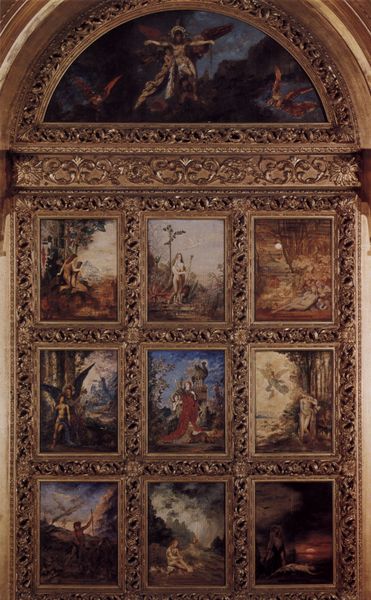
Titel: Die Geschichte der Menschheit
Künstler: Gustave Moreau
Standort: Paris
Institution: Musée Gustave Moreau
Schlagwörter: akt, baum, blau, flügel, gemälde, gott, himmel, körper, mann, nackt, schatten, weiß, wolken, bäume, gelb, landschaft, menschen, braun, frankreich, frau, holz, licht, schwarz, tür, haus, rot, malerei, muster, ornament, symbolismus, barock, bibel, geschichte, rahmen, tod, bild, goldrahmen, felder, natur, gitter, kirche, sonne, gold, engel, ranken, relief, bilder, bogen, sonnenuntergang, rand, figuren, rundbogen, dekoration, tafel, symmetrie, ornamente, wandmalerei, metall, stuck, tor, foto, fotografie, photographie, paradies, mond, kreuz, dom, seite, kacheln, altar, schnitzerei, photo, halbrund, portal, farbfoto, christus, jesus, jesus christus, kreuzigung, leiden, fresken, kapelle, kasetten, kassetten, heilige, märtyrer, fresko, jünger, heilig, maria, vertreibung, szenen, sakral, christentum, ikone, geschnitzt, schnitzwerk, altarbild, himmelfahrt, neun, archivolte, tryptichon, nein, tympanon, ädikula, romanisch, metope, lünette, zehn, fester, tabernakel, tafeln, bogenfeld, ikonen, zyklus, segmente, katholisch, apostel, passion, tobias, bogensegment, braock, heiligengeschichte, christi himmelfahrt, holzschnitzerei, bildtafeln, moreau, gustave moreau, ralief, oranemnt, christlicher, goldschmiedearbeiten, passpartoutz, seiote, partellen, ornaament